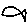
Label: fish